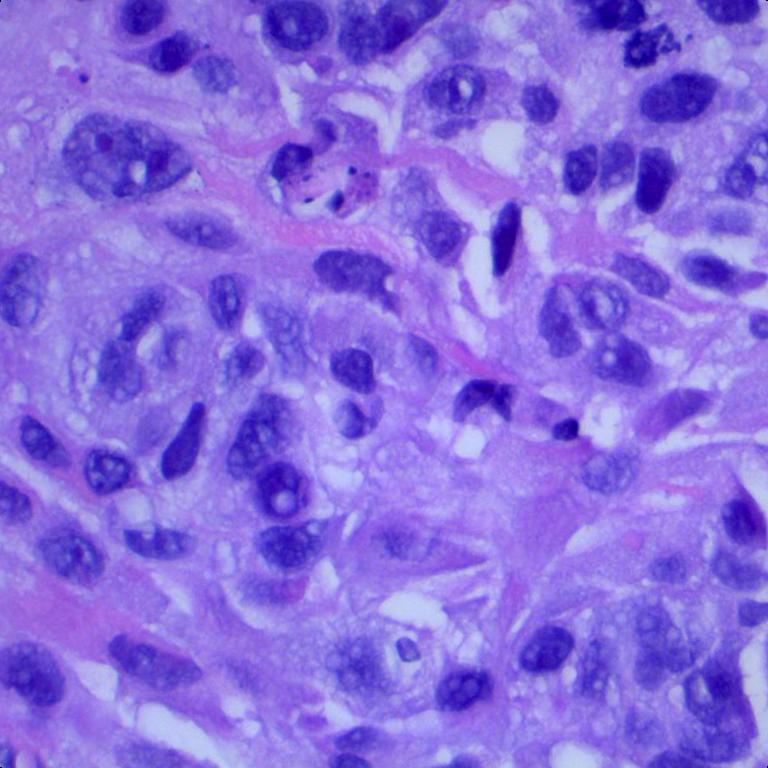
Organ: lung
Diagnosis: squamous carcinomas